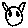
Label: cat